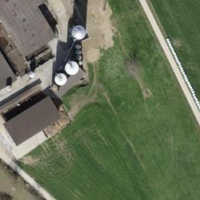
EUNIS habitat code: 25
Species observed at this site:
Pholidoptera griseoaptera